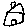
Label: house